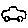
Label: car